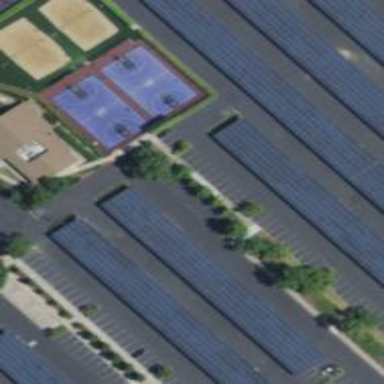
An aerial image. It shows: Solar photovoltaic panel generator on the roof of building.